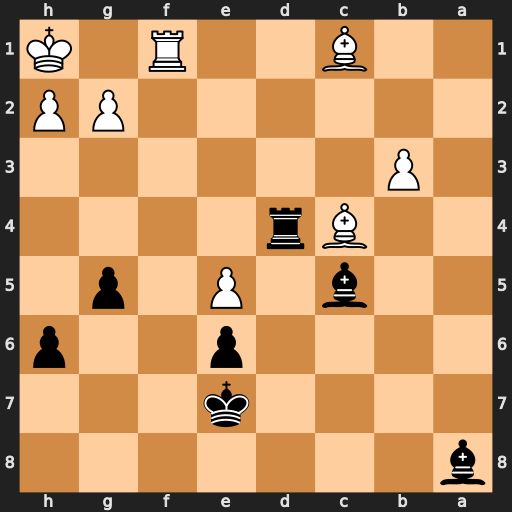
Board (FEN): b7/4k3/4p2p/2b1P1p1/2Br4/1P6/6PP/2B2R1K
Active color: b
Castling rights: -
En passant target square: -
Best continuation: Rg4 Rg1 Bxg1